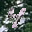
Label: 4